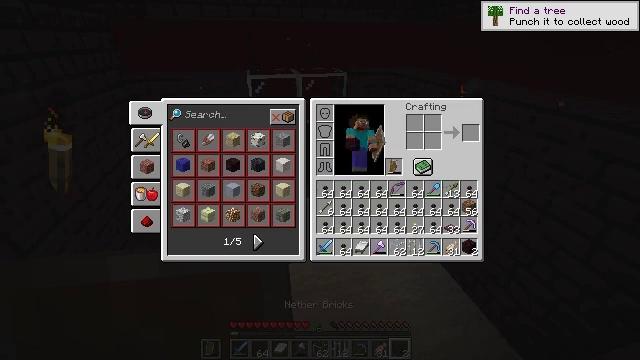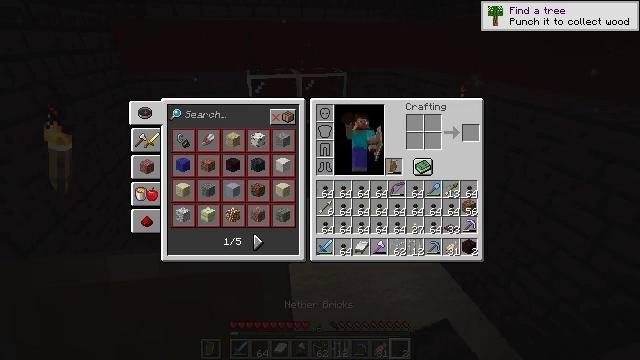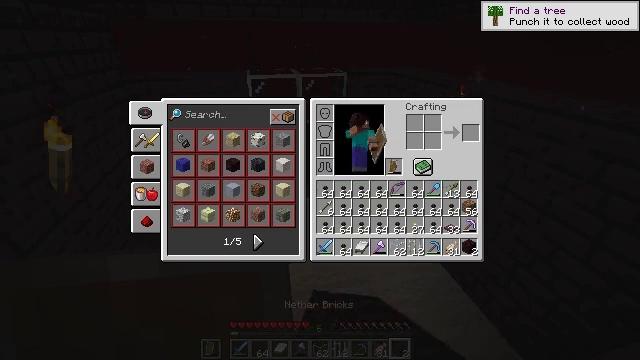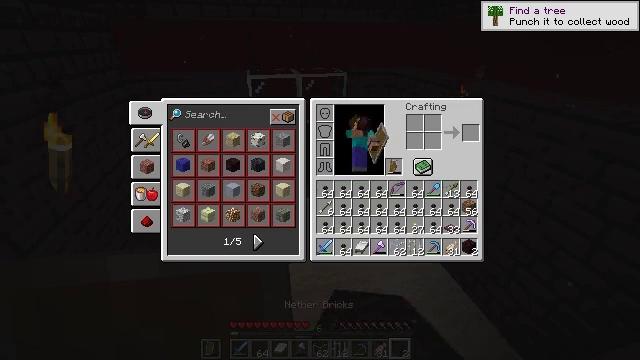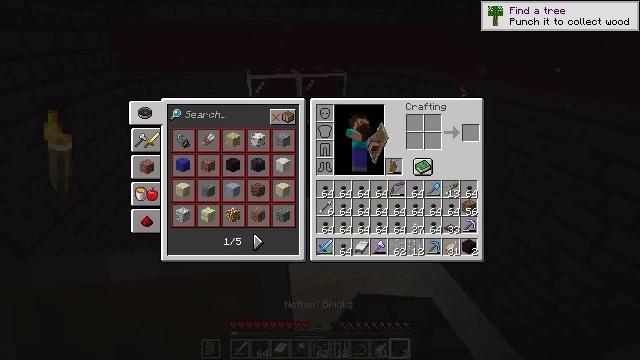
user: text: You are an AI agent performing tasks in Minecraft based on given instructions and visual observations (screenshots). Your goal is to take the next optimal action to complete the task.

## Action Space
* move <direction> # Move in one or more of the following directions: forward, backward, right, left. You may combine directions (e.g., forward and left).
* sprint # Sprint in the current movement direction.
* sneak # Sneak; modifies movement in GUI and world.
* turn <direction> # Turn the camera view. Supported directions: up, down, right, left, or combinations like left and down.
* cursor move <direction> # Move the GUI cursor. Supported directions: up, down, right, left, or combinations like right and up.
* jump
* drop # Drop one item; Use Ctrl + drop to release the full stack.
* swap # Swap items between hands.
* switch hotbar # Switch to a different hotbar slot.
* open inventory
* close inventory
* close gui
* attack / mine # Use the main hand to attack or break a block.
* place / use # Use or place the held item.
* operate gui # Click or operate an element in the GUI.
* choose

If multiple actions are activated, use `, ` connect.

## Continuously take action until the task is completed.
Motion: motion action
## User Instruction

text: drop nether brick slab
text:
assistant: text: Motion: no_op
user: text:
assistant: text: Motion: no_op
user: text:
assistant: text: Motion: no_op
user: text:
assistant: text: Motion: no_op
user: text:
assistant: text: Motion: no_op